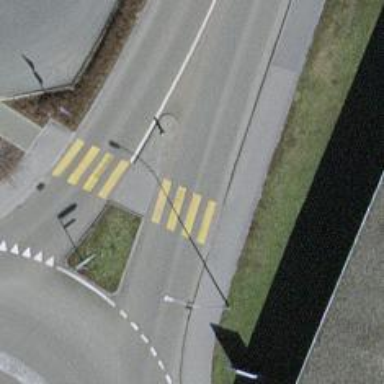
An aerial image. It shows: Uncontrolled zebra crossing on the road.